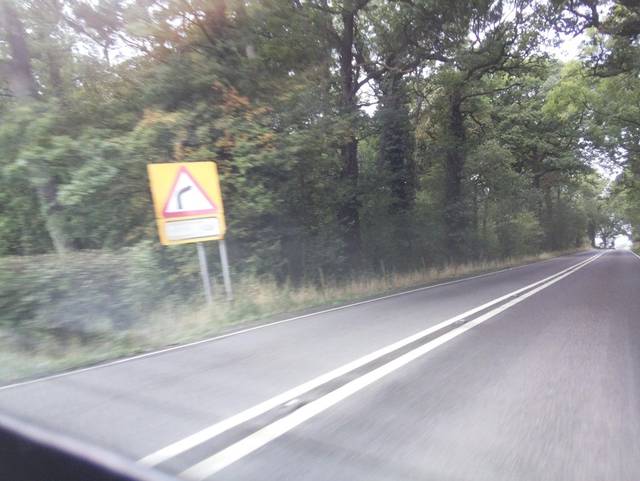
Region: United Kingdom
Coordinates: 52.439, -2.327